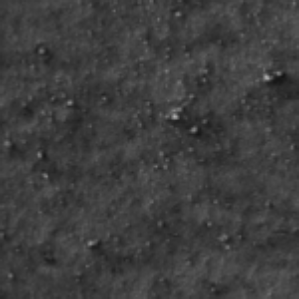
Label: frost